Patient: sex M, age 57
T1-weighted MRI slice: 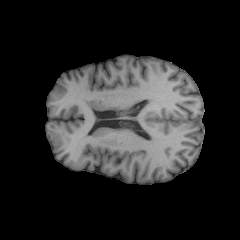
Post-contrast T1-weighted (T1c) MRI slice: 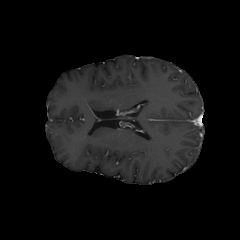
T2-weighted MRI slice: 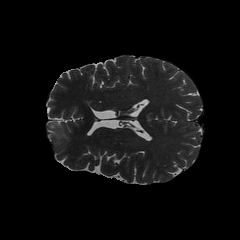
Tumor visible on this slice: yes
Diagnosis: Oligodendroglioma, IDH-mutant, 1p/19q-codeleted
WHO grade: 2